Interaction volume radius: 10 \u00c5
Interaction volume height: 30 \u00c5
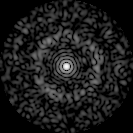
Disorder parameter: 0.8378